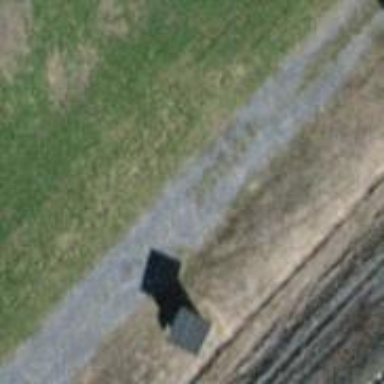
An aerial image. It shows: Gravel track with grade3 tracktype.